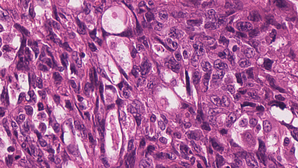
Tumor epithelial tissue: yes
Tumor-associated stroma tissue: no
Normal tissue: no